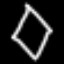
Label: diamond